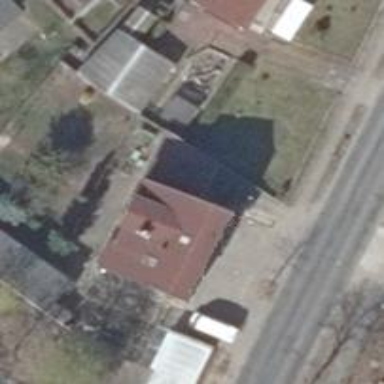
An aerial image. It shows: Veterinary facility.